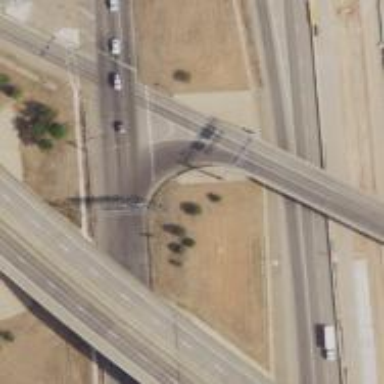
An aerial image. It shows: Trunk link highway.